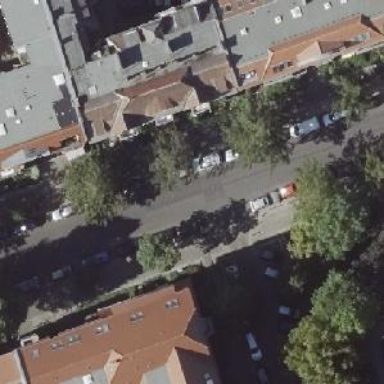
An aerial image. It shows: Residential road with parallel on-street parking on the left and diagonal on-street parking on the right.